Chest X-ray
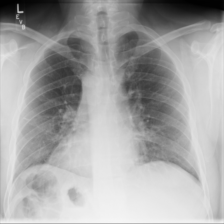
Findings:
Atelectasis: negative
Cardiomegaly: negative
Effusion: negative
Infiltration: negative
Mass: negative
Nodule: negative
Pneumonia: negative
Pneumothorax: negative
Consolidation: negative
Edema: negative
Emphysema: negative
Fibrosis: negative
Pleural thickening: negative
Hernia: negative